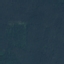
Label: Forest